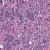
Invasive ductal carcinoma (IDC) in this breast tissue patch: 1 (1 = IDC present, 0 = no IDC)